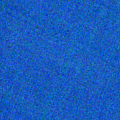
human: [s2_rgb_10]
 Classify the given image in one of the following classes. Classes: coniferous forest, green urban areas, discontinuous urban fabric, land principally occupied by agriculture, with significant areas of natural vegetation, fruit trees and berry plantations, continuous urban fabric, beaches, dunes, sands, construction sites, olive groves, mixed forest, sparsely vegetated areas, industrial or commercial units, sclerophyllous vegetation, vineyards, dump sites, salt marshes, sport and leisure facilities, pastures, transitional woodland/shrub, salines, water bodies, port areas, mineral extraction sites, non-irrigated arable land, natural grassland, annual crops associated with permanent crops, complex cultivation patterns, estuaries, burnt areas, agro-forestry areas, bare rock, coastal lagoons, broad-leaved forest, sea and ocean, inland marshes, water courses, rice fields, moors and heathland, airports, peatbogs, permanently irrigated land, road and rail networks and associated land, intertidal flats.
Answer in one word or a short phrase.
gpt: sea and ocean